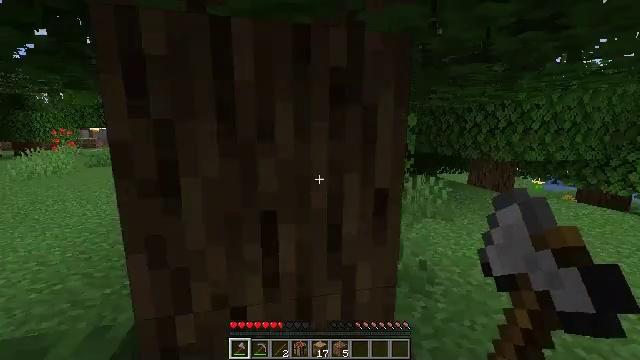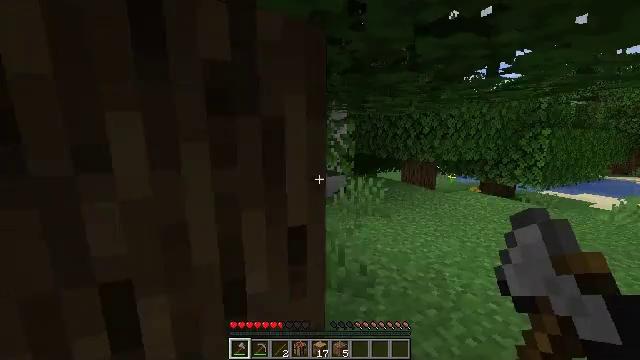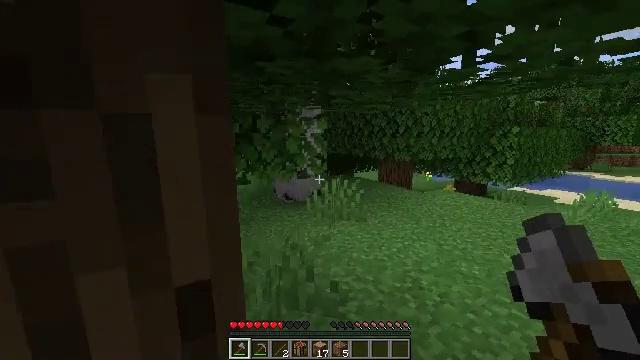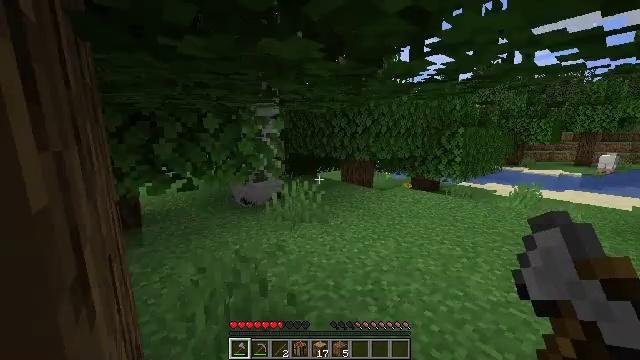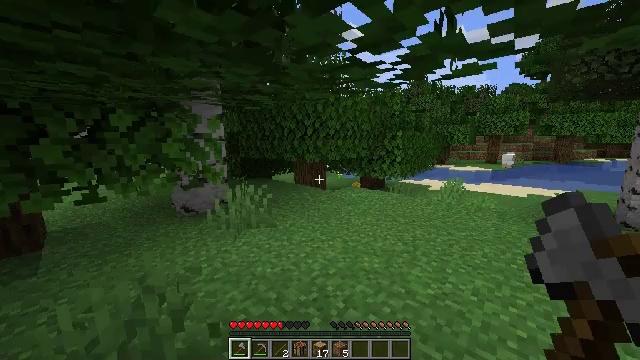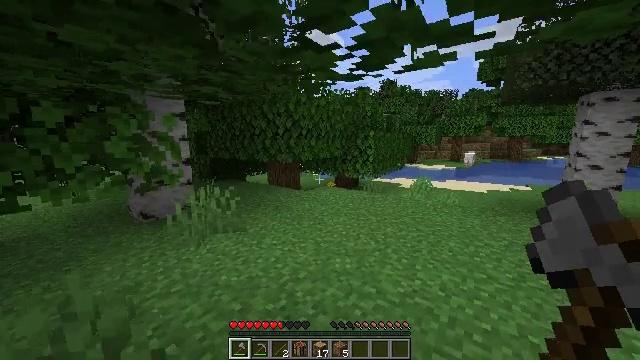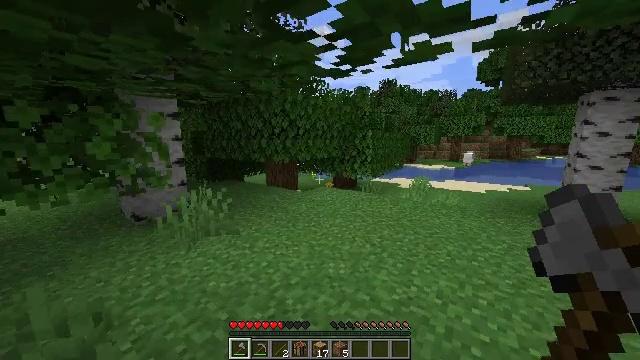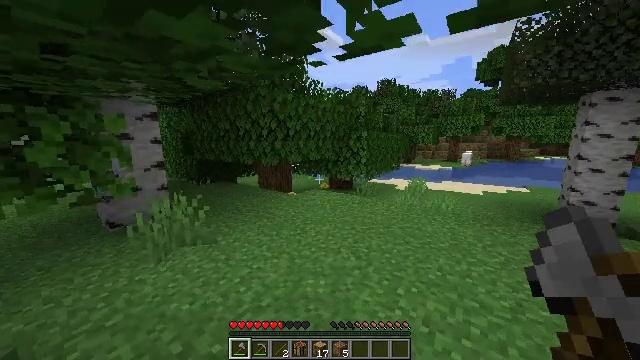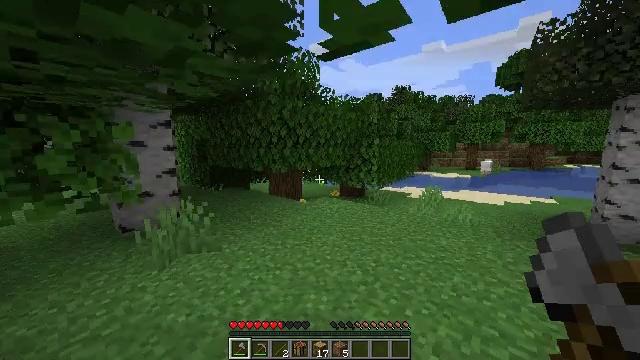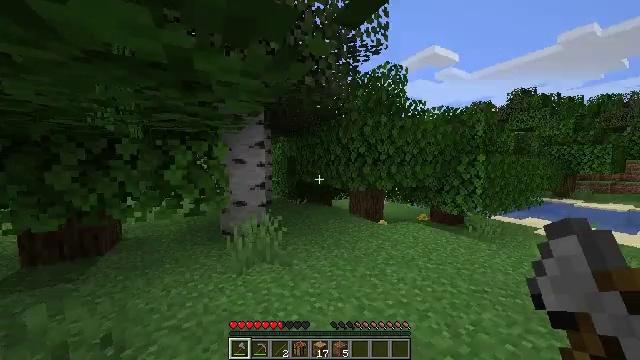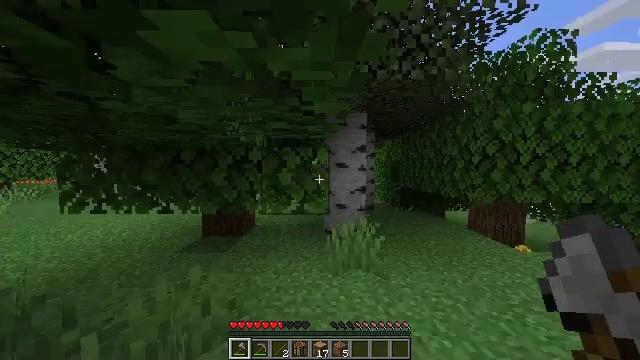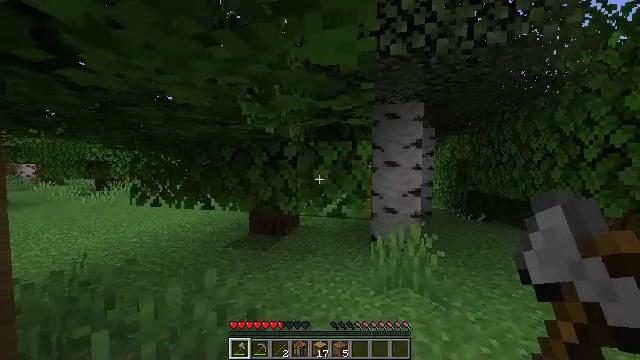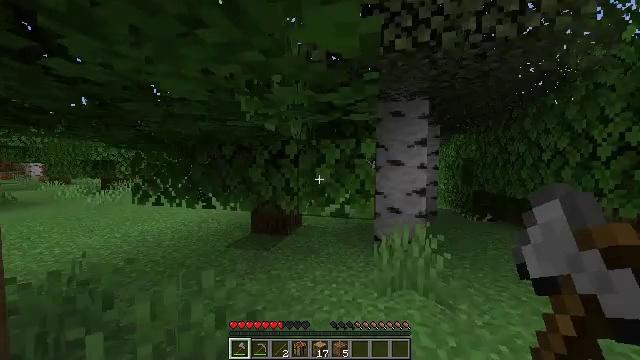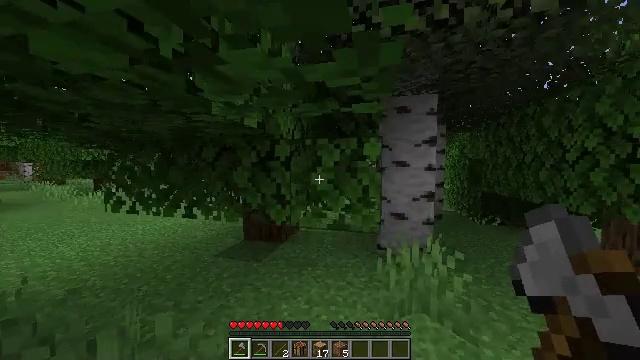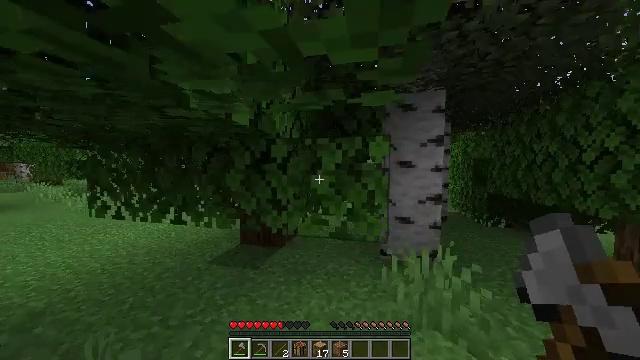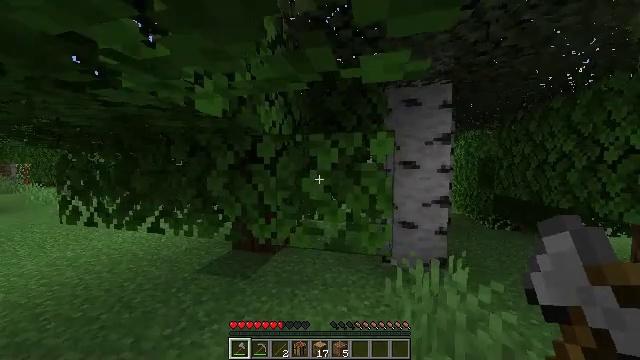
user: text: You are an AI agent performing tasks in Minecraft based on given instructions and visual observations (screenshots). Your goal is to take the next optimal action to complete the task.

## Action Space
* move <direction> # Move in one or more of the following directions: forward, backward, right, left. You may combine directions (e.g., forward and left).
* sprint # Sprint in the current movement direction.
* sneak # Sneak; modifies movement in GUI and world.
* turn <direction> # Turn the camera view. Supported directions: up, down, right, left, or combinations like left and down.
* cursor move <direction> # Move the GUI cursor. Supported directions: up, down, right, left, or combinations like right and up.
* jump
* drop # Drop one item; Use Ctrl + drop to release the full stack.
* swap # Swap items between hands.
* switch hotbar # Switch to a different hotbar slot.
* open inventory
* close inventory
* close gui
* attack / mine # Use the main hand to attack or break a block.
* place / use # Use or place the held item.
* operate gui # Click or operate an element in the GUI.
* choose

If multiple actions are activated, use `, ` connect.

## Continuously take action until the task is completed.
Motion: motion action
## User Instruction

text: Remove the fire source.
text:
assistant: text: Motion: move forward and move right, sprint, turn right
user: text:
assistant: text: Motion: move forward and move right, sprint, turn right
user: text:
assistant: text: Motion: move forward and move right, sprint, turn right
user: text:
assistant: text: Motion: move forward and move right, sprint, turn right
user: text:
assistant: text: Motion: move forward and move right, sprint, turn right
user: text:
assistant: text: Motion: move forward and move right, sprint
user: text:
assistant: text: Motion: move forward and move right, sprint
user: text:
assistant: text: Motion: move forward, sprint, turn left and up
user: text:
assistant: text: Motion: move forward, sprint, turn left and up
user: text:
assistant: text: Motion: move forward, sprint, turn left and up
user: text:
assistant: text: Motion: move forward, sprint, turn left
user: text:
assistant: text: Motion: move forward, sprint
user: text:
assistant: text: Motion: move forward, sprint
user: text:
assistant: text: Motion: move forward, sprint
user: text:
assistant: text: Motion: move forward and move right, sprint
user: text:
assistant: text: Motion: move forward and move right, sprint
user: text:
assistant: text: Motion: move forward and move right, sprint, turn left and down
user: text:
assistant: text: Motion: move forward and move right, sprint, turn left and down
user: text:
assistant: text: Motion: move forward, sprint, turn left
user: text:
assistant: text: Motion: move forward, sprint, turn left
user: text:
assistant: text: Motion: move forward, sprint, turn left
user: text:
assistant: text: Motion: move forward and move left, sprint
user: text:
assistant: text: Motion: move forward and move left, sprint
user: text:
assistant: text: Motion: move forward and move left, sprint
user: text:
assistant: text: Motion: move forward, sprint
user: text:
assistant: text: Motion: move forward, sprint
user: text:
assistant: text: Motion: move forward, sprint, turn right and up
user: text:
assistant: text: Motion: move forward, sprint, turn right
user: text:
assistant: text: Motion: move forward, sprint
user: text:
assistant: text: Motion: move forward, sprint